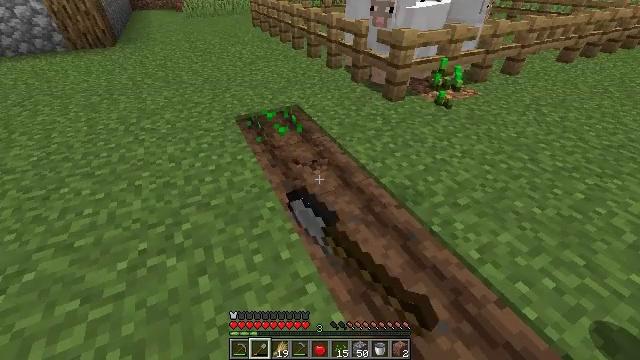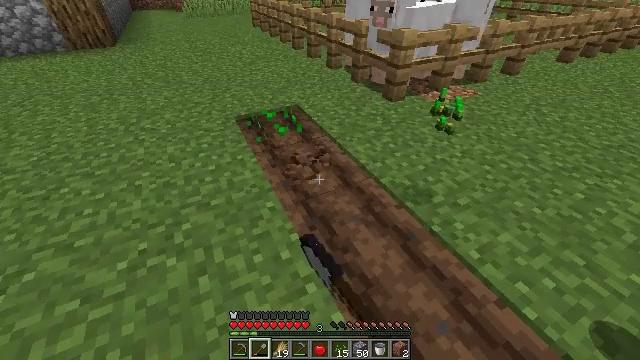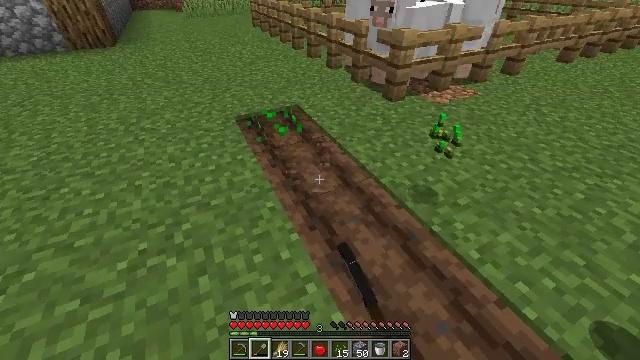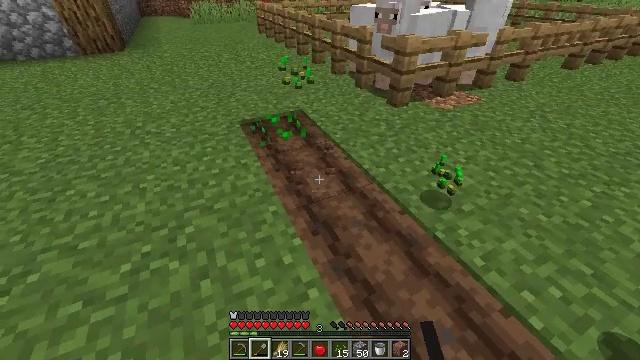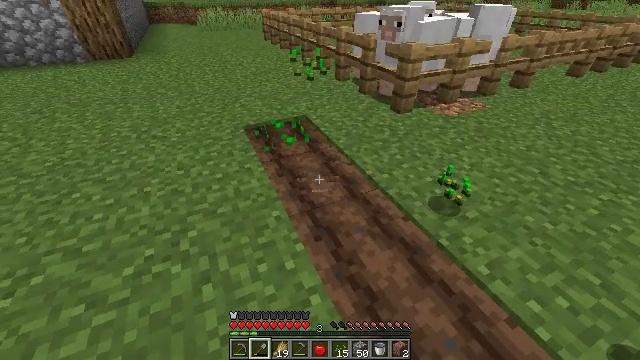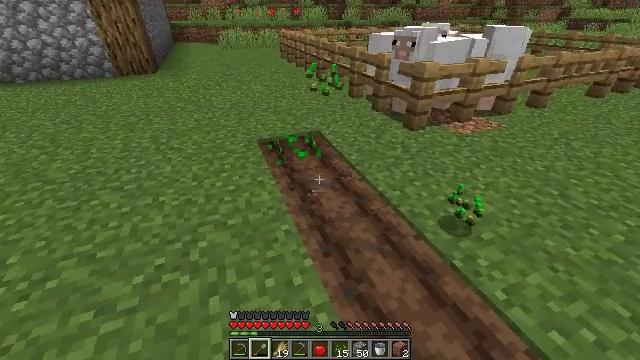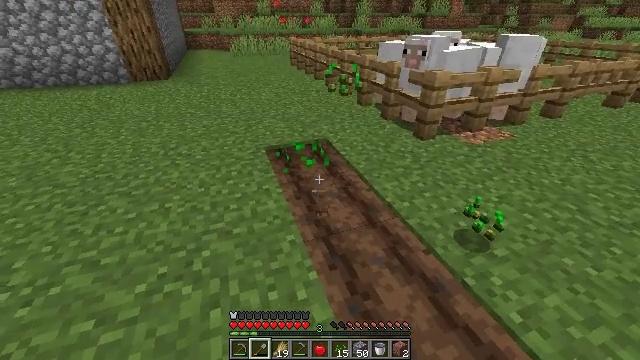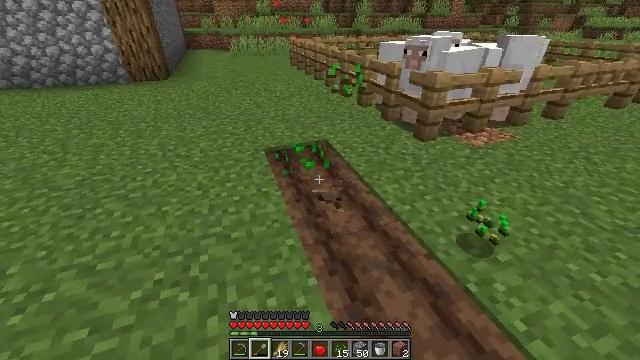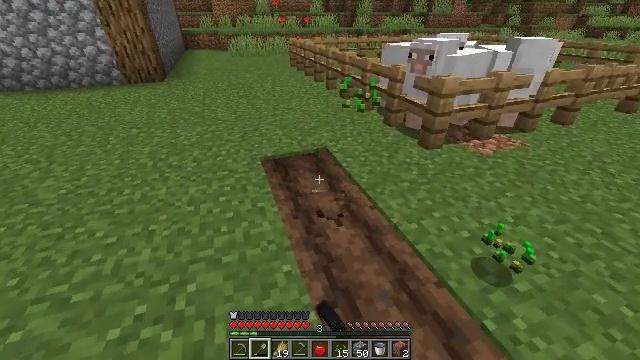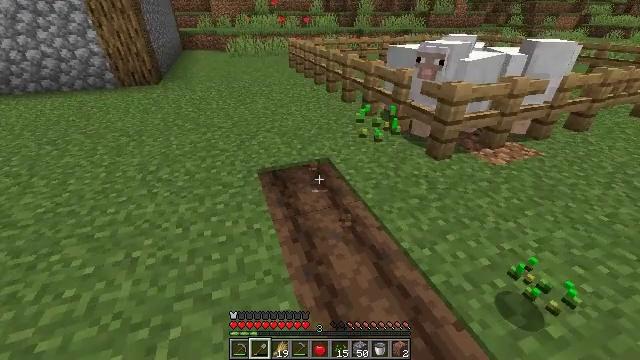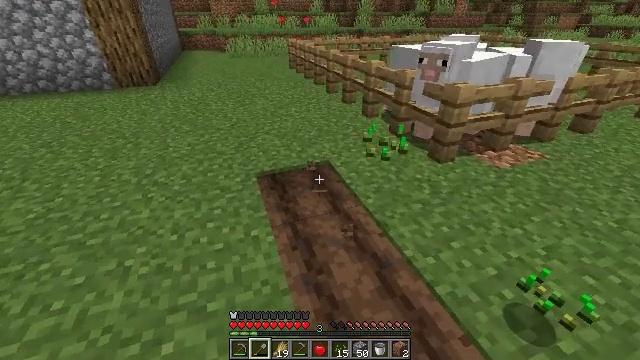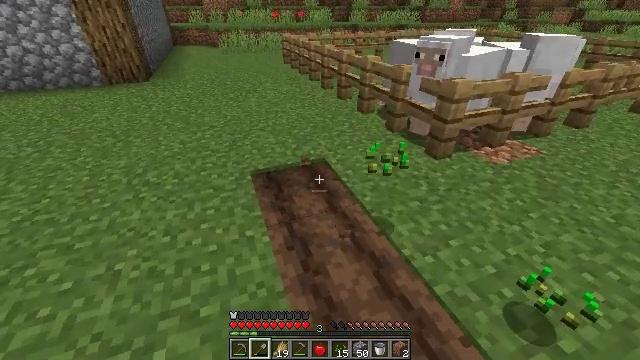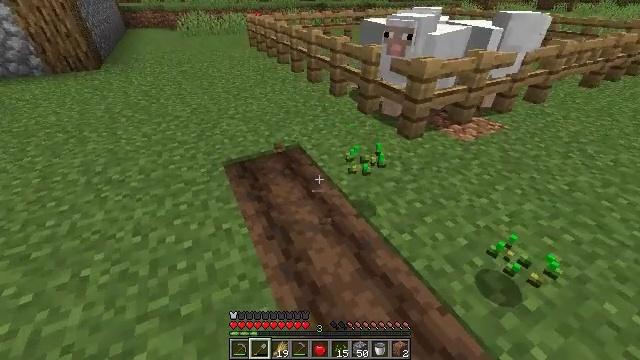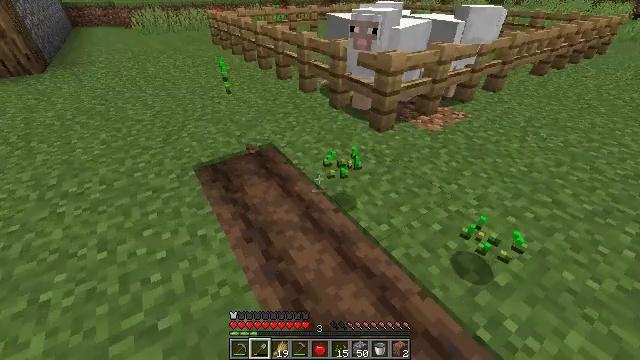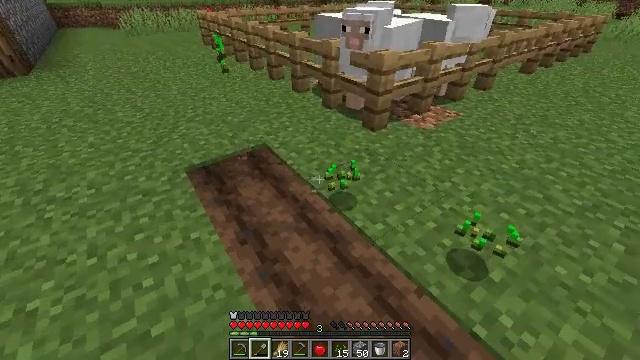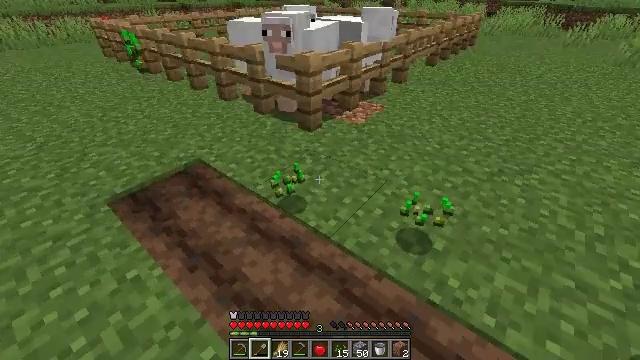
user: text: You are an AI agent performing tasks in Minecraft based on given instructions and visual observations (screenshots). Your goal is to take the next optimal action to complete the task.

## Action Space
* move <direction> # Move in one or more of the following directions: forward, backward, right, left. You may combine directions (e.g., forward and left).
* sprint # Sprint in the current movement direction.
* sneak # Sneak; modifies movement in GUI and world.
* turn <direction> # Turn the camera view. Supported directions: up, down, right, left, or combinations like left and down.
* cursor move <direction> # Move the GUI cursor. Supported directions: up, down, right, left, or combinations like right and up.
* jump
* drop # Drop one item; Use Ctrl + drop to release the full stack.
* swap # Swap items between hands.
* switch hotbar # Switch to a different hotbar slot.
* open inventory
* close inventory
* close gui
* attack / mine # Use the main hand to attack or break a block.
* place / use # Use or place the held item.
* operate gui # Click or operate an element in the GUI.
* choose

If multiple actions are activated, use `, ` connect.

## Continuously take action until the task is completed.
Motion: motion action
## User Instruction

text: Collect wheat crops.
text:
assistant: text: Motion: attack / mine
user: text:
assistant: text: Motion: no_op
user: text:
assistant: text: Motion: turn up
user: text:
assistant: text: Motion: turn up
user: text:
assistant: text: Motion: turn left and up
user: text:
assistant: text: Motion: move forward, turn left and up
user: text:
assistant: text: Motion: move forward, attack / mine
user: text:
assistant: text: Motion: move forward, attack / mine
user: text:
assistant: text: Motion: move forward, attack / mine
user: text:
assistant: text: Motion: no_op
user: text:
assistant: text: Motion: turn right
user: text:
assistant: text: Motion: turn right and down
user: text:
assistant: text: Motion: turn right
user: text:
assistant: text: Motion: turn right
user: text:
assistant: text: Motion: move left, turn right
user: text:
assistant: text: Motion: move left, turn right and down
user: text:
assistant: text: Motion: move left, turn right
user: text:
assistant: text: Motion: move left, turn right
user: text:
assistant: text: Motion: move left, turn right
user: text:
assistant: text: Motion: move left, turn right
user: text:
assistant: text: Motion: move left, turn right
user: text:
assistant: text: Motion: move left, turn right and up
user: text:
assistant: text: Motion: move left, turn right and up
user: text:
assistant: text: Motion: move left, turn right and up
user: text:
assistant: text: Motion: move back and move left
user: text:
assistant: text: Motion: move back
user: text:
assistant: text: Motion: move back, turn right
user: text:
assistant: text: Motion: move forward
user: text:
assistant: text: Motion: move forward
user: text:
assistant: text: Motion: move forward